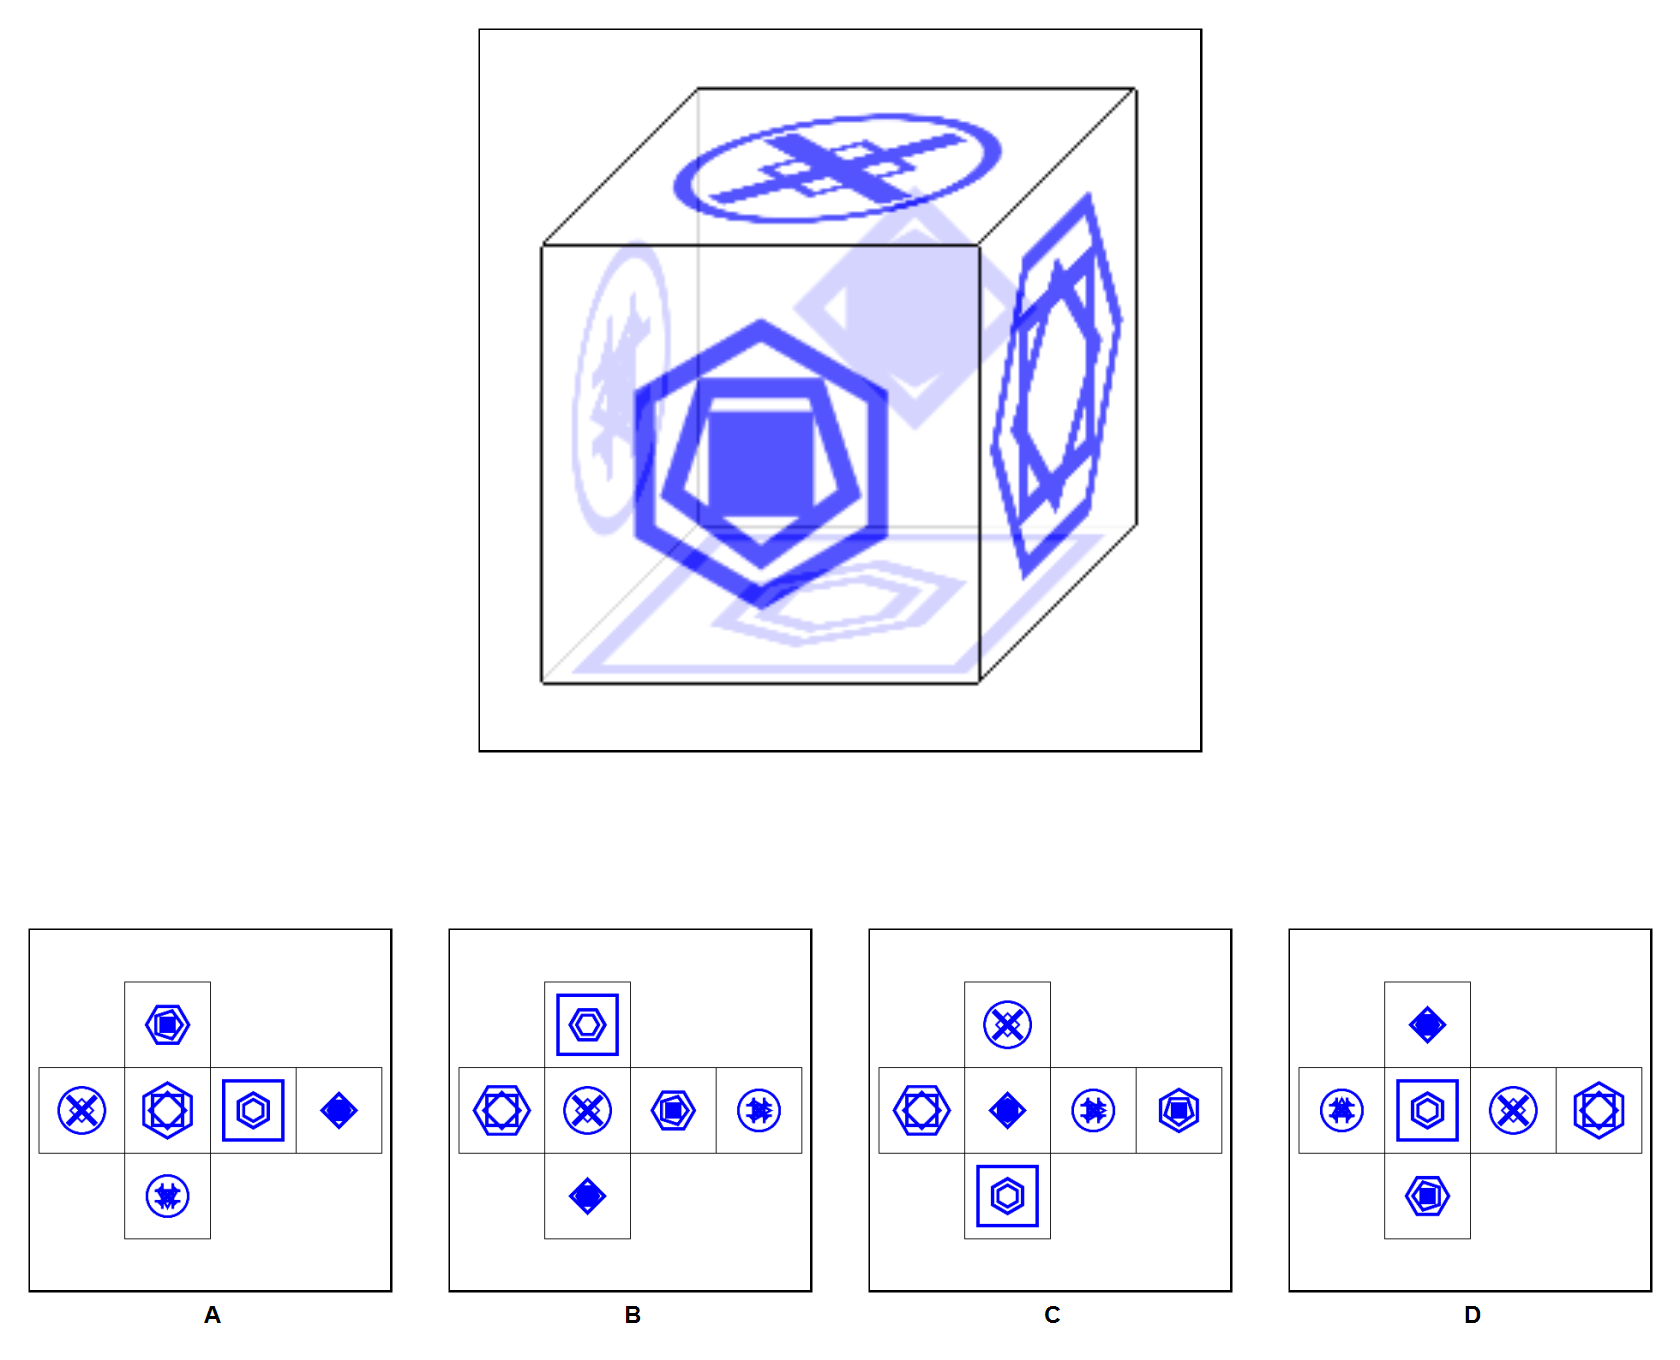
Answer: C